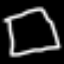
Label: square